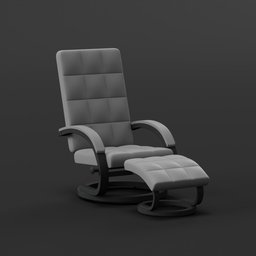
Label: furniture